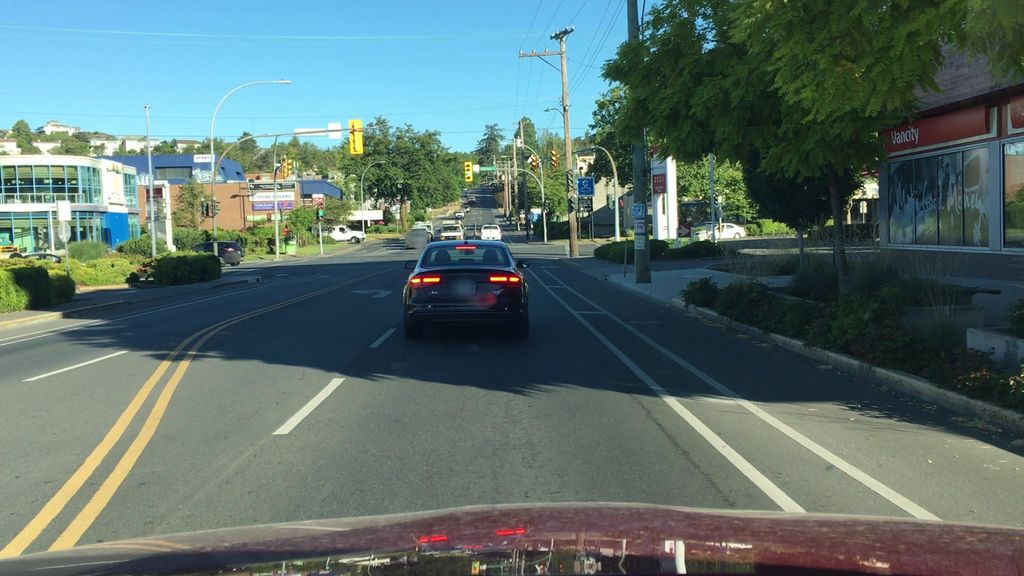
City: victoria